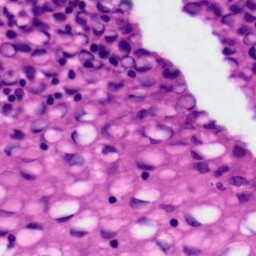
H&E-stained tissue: Tonsil